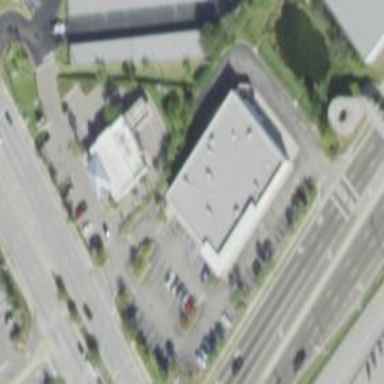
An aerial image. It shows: Flat roofed retail building that serves as pharmacy for healthcare needs.